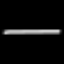
Label: line